Field crop: maize
Growth stage: 2
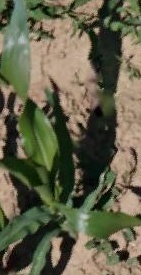
Species: maize